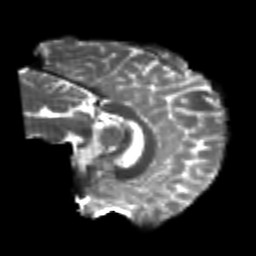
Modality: T2w
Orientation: sagittal
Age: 25
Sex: male
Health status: healthy
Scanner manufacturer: philips
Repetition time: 7.386 s
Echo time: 0.08599 s